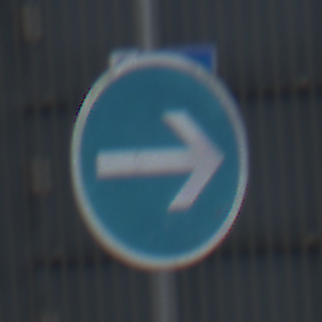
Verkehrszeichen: VorgeschriebeneFahrtrichtungHierRechts
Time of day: MorningAfternoon
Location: Outdoor (Urban)
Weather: PartlyCloudy
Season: NotSpecified
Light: Natural